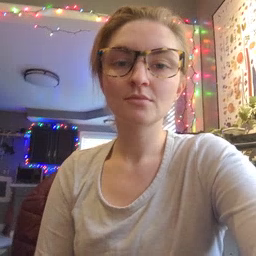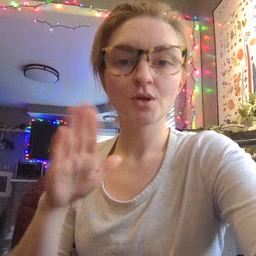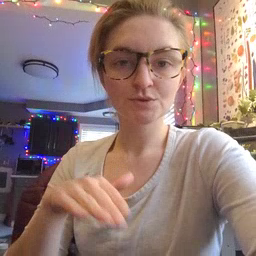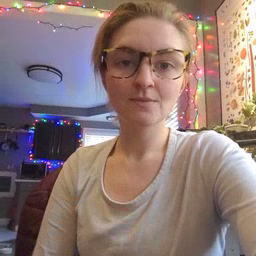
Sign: on